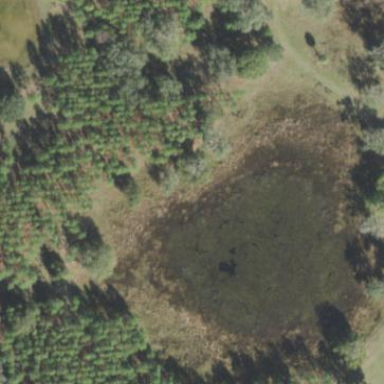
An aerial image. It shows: Marshy wetland area.